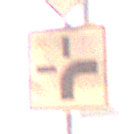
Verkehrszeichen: VerlaufVorfahrtsstrasse3
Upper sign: Vorfahrtsstrasse
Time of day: Night
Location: Outdoor (Urban)
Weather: Overcast
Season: Winter
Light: Artificial